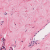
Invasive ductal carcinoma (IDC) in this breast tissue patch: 0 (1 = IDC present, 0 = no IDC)